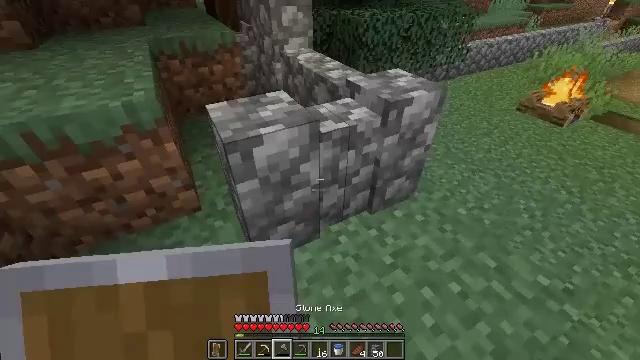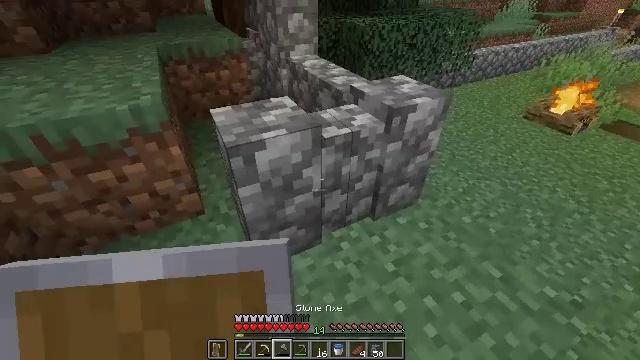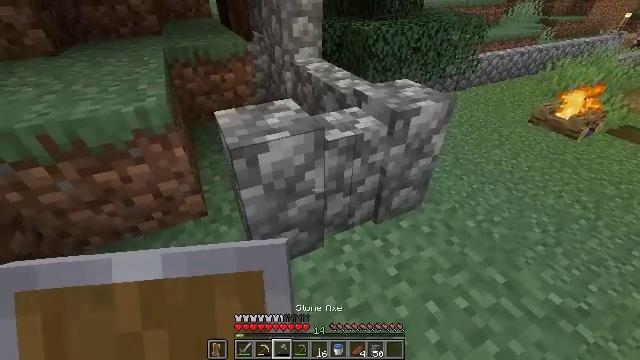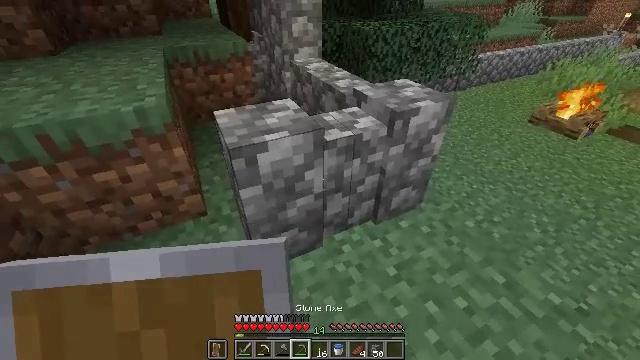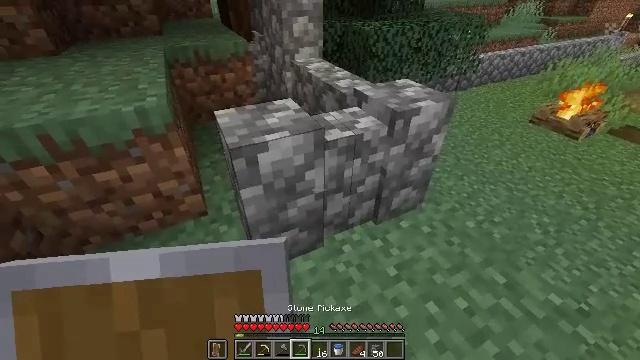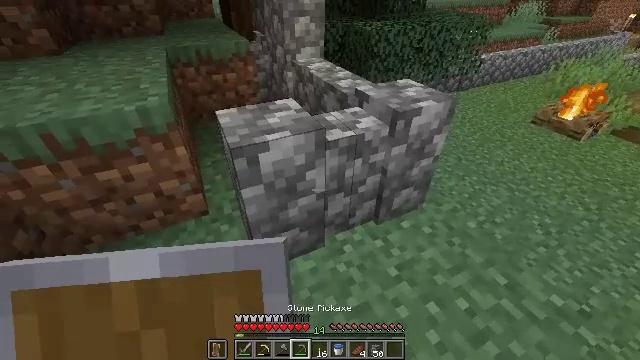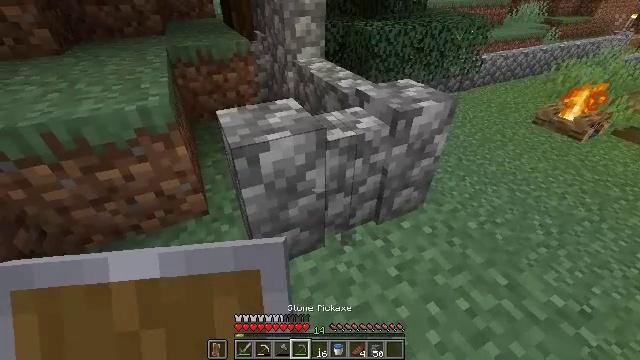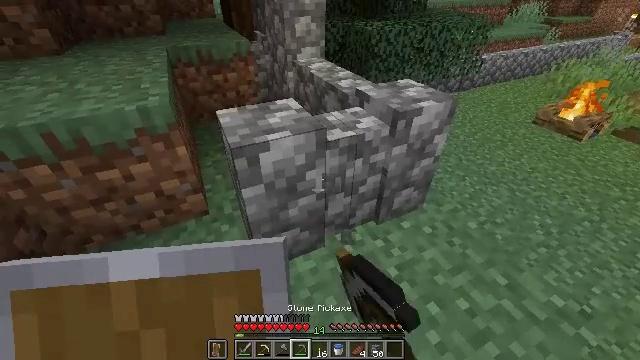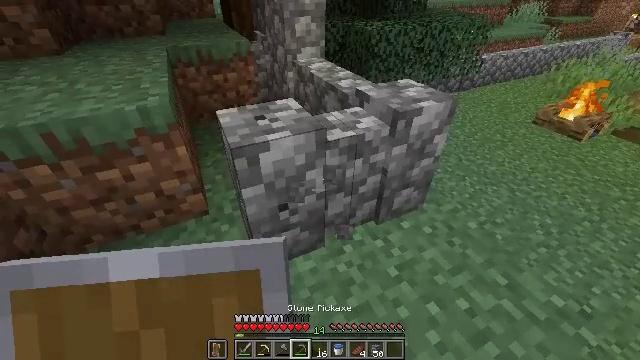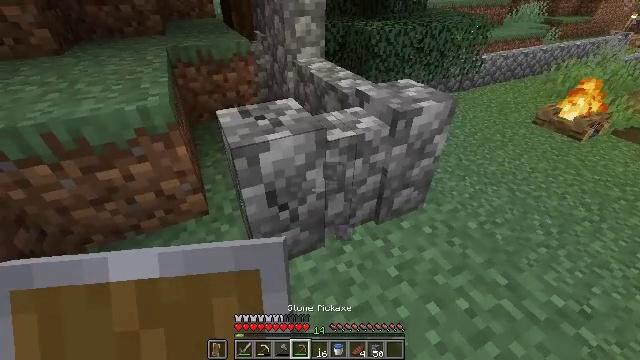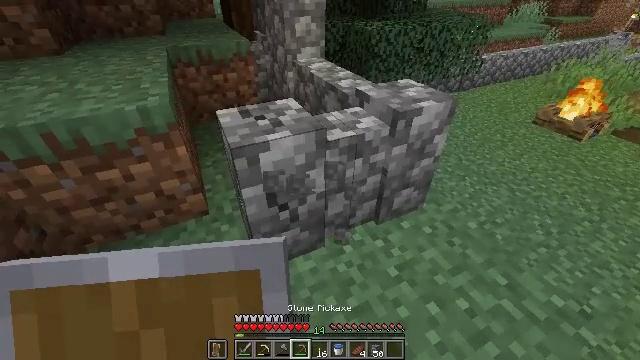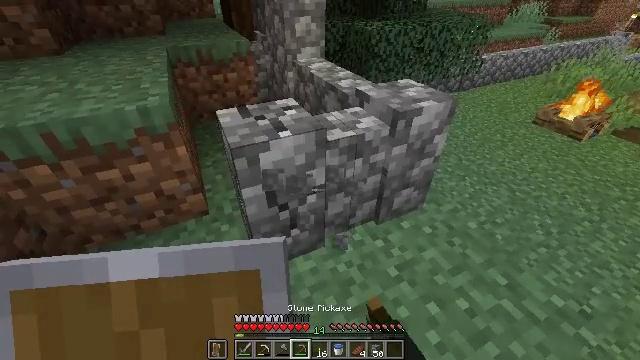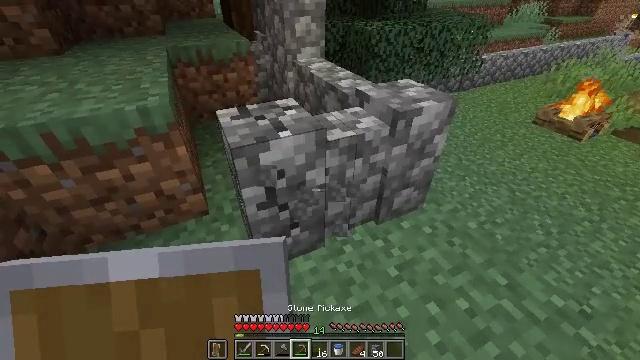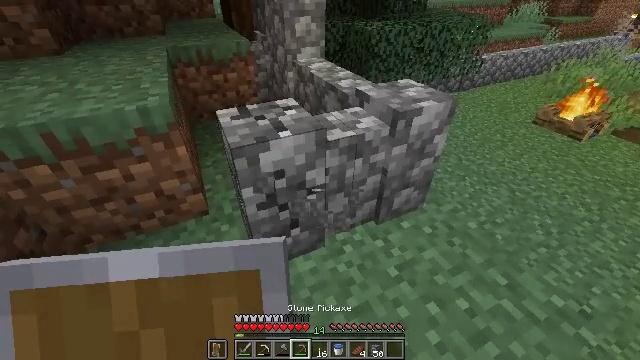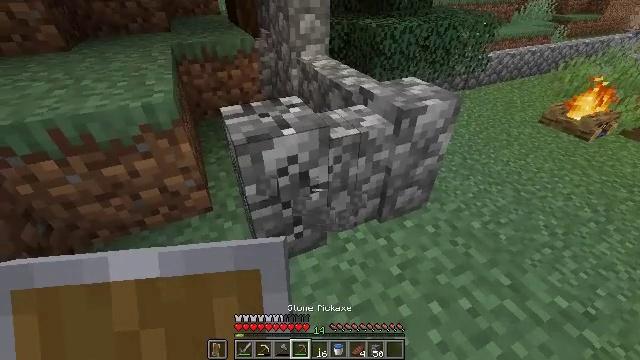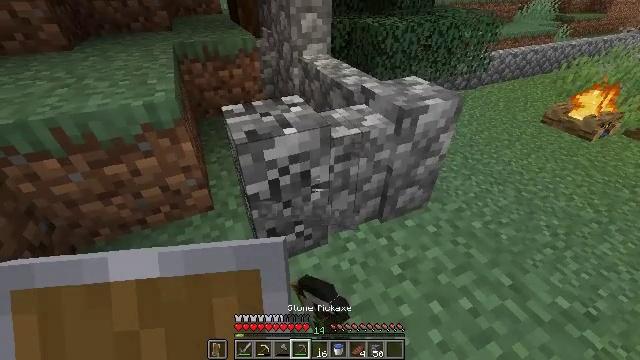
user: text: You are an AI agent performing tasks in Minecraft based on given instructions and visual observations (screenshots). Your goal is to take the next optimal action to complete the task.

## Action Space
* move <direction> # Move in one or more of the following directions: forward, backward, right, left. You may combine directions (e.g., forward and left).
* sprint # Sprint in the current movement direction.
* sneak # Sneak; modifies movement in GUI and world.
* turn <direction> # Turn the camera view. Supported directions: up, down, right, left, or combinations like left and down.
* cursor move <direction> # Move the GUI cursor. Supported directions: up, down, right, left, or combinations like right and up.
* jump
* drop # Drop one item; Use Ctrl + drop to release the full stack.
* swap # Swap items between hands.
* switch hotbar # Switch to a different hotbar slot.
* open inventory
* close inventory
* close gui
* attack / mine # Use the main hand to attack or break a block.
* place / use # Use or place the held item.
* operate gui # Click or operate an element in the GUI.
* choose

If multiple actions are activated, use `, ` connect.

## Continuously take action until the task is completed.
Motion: motion action
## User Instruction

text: Hold left click to mine the cobblestone wall.
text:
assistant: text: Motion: turn left and up
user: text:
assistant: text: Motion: no_op
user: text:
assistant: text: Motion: switch to hotbar 4
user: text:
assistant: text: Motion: switch to hotbar 4
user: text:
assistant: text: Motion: no_op
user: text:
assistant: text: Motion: attack / mine
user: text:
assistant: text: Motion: attack / mine
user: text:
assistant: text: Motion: attack / mine
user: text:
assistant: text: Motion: attack / mine
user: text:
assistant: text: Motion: attack / mine
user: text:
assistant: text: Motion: attack / mine
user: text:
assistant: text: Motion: attack / mine
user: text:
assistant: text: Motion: attack / mine
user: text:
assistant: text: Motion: attack / mine
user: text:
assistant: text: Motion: attack / mine
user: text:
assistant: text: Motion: attack / mine
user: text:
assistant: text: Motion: attack / mine
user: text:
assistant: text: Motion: attack / mine
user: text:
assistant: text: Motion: attack / mine
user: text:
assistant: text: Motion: attack / mine
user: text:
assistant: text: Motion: attack / mine
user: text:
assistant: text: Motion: move forward, attack / mine
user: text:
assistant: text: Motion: move forward, attack / mine
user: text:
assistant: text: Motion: move forward, attack / mine
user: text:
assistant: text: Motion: move forward, attack / mine
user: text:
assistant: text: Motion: move forward, turn right and down, attack / mine
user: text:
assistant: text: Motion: no_op